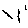
Label: line